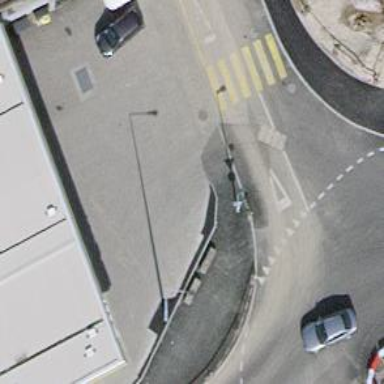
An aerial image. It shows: Kerb serving as barrier.